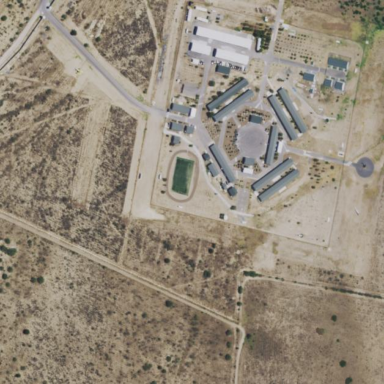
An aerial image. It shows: Prison.